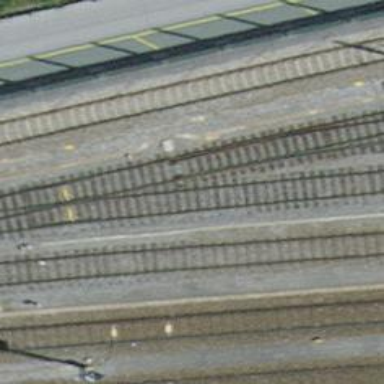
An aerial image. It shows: Railway switch.